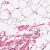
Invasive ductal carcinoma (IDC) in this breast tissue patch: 0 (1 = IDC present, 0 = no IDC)